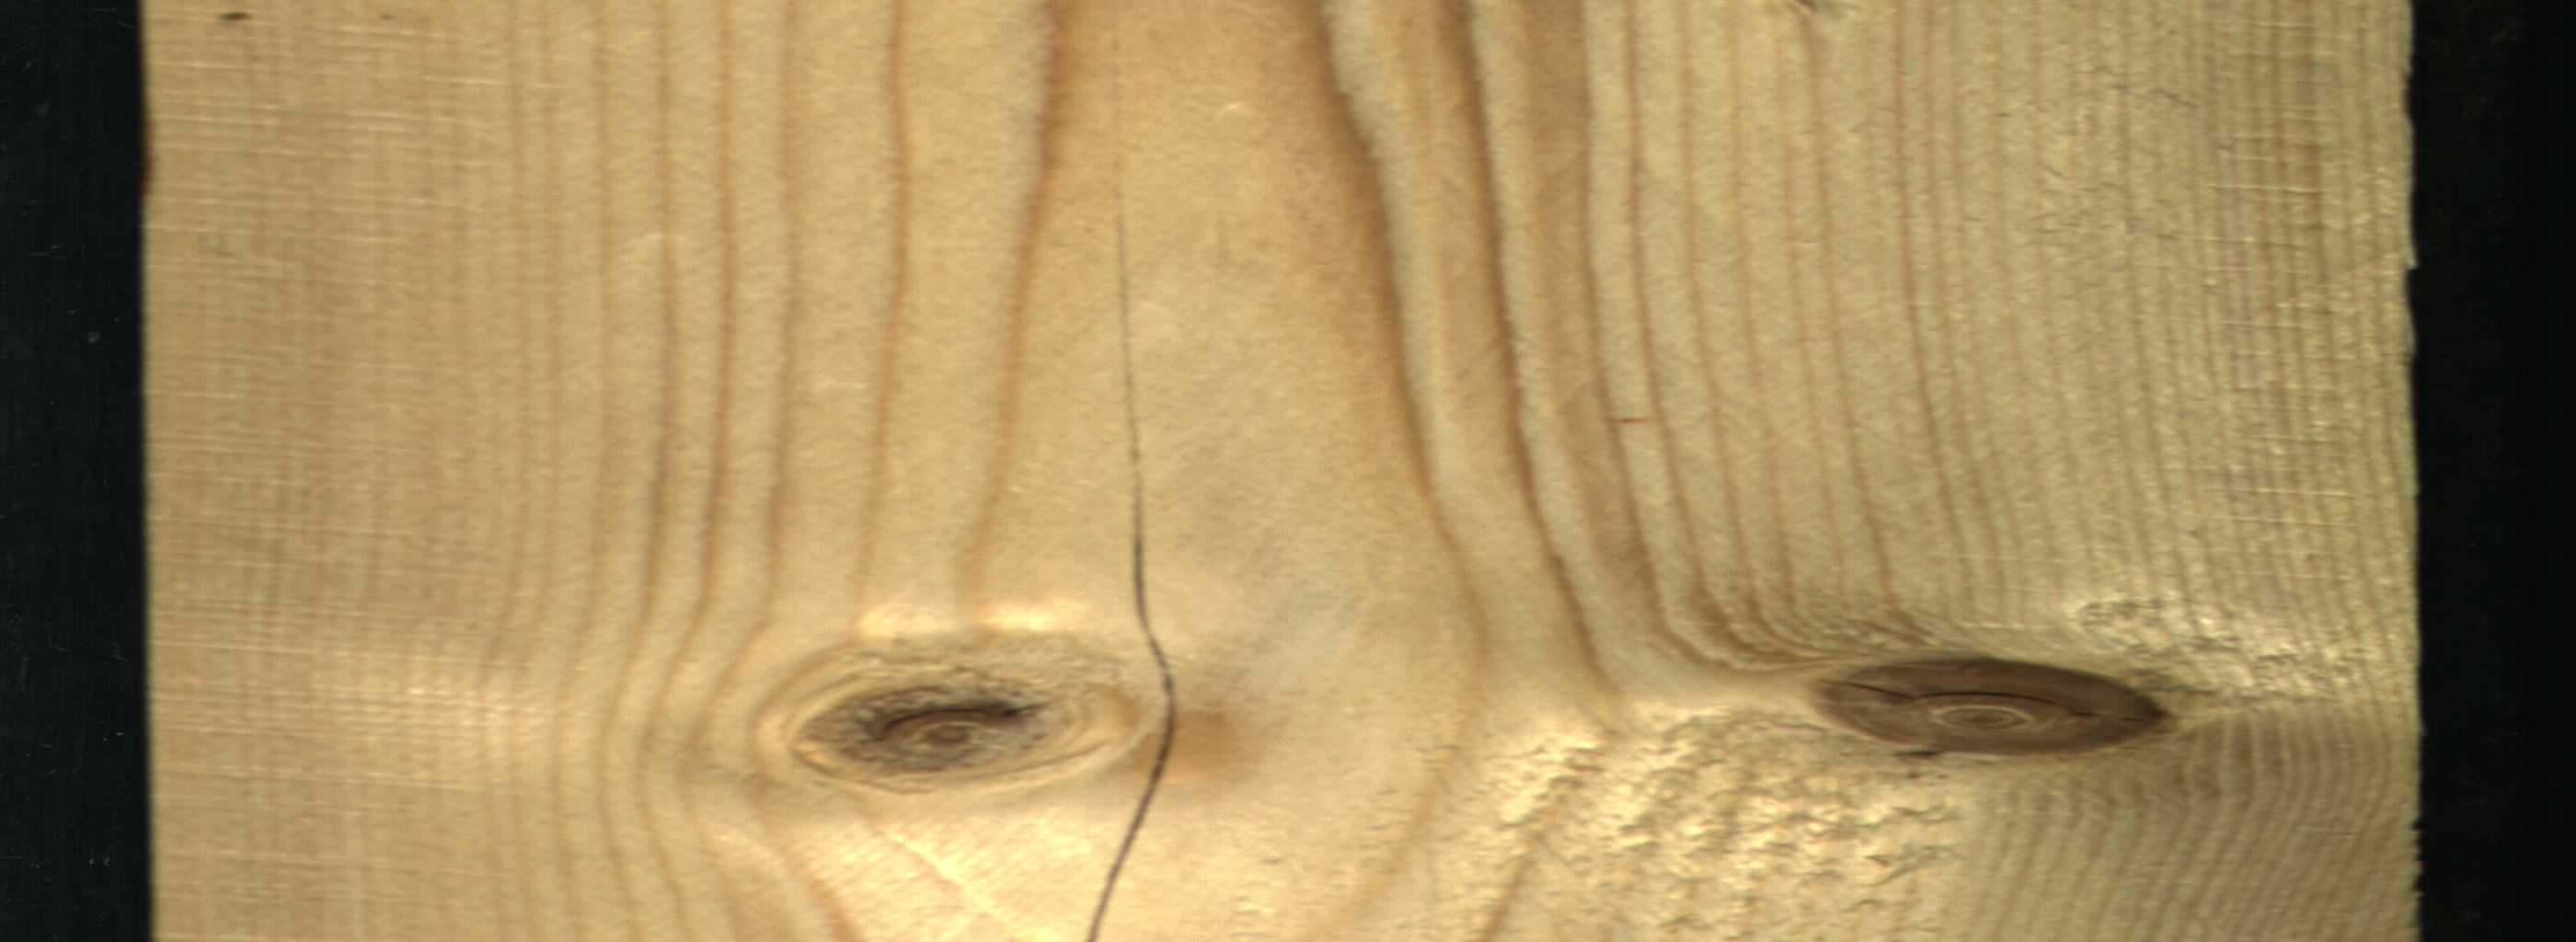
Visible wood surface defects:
Crack
knot_with_crack
Dead_Knot